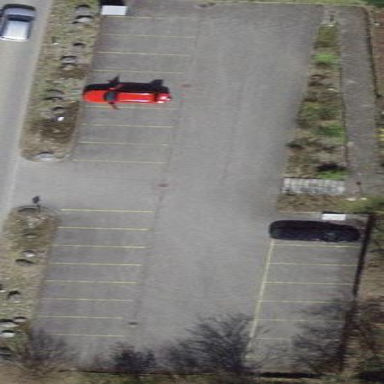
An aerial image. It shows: Parking area.